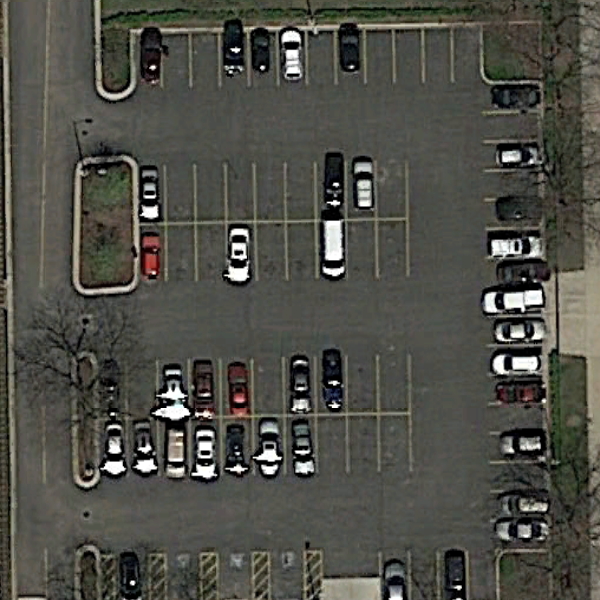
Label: Parking